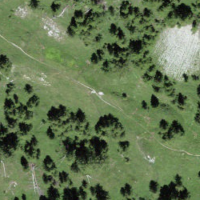
EUNIS habitat code: 23
Species observed at this site:
Carduus defloratus